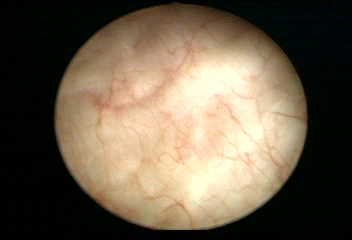
Modality: WLC
Class: Normal mucosa
Bladder cancer association: No